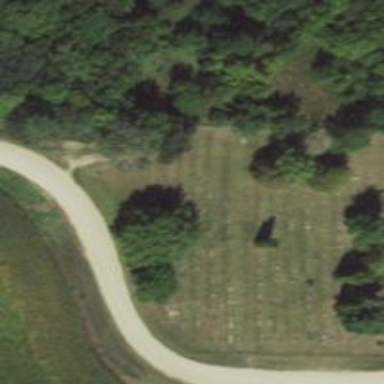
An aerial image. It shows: Cemetery.